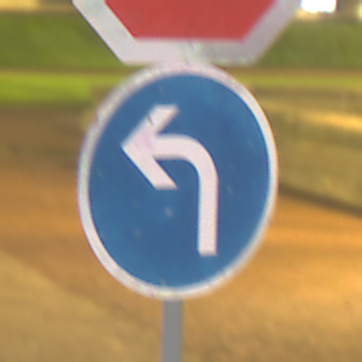
Verkehrszeichen: VorgeschriebeneFahrtrichtungLinks
Zusatzzeichen oben: Stop
Umgebung: Outdoor, Urban
Tageszeit: Night
Wetter: Overcast
Licht: Artificial
Jahreszeit: NotSpecified
Kontrast: HighContrast